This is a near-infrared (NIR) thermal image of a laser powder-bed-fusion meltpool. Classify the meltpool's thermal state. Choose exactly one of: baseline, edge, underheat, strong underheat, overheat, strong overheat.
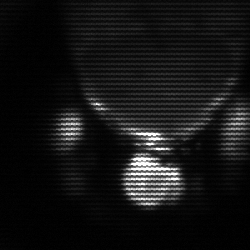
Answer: baseline